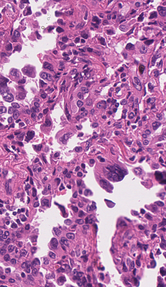
Tumor epithelial tissue: yes
Tumor-associated stroma tissue: no
Normal tissue: no